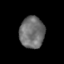
Tissue: skin
Cell type: Endothelial cells
Senescence score: 0.2741
Nuclear area (px): 765
Mean DAPI intensity: 112.452